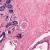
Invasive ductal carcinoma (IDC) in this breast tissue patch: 0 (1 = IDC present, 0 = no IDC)